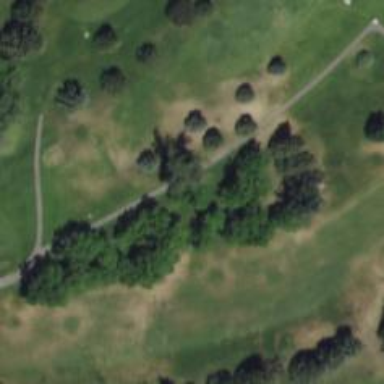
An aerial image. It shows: Service road designated as golf cart path.